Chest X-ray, AP view. Patient: 38 years old, sex F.
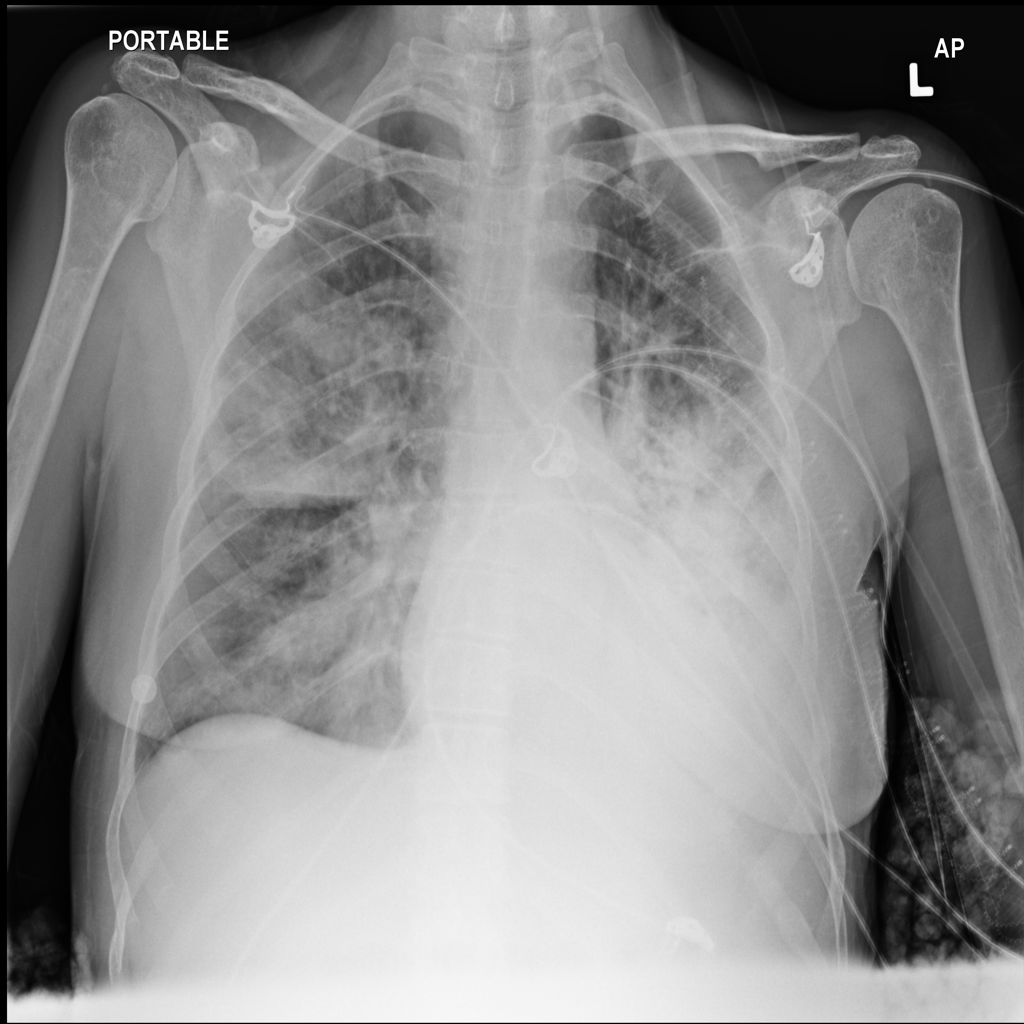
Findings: Consolidation, Infiltration